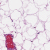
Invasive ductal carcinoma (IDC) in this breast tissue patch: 0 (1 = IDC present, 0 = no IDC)